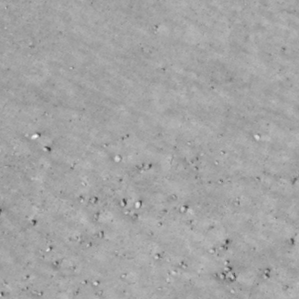
Label: non_frost